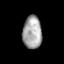
Tissue: prostate
Cell type: Epithelial cells
Senescence score: 0.1892
Nuclear area (px): 612
Mean DAPI intensity: 163.842